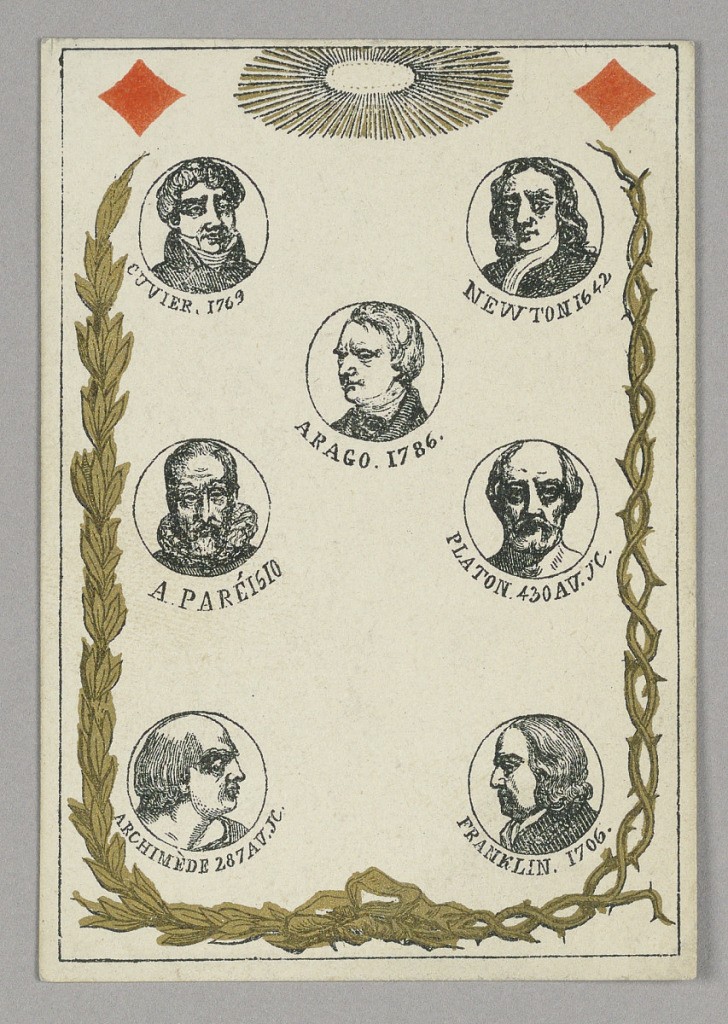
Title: Great Scientists, Playing Card from Set of "Cartes héroïques" or "Des grands hommes"
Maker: Eugène Moreau, French, active 19th c.
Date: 1871
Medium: Stencil-colored lithograph on paper
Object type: Playing card
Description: Playing card from a set of "Cartes héroïques" or "Des grands hommes"